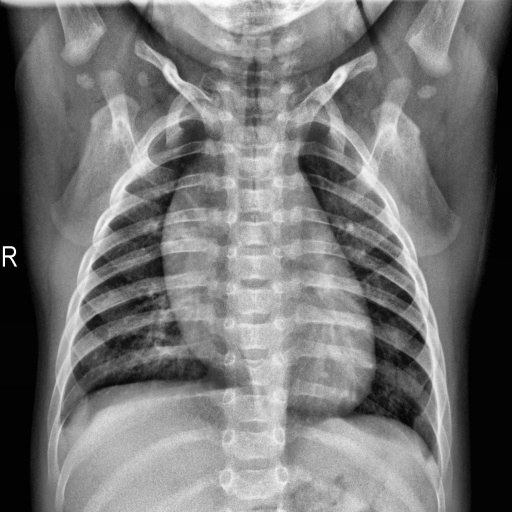
Finding: NORMAL